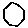
Label: hexagon